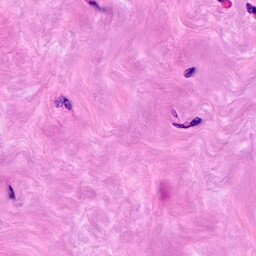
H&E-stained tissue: Breast